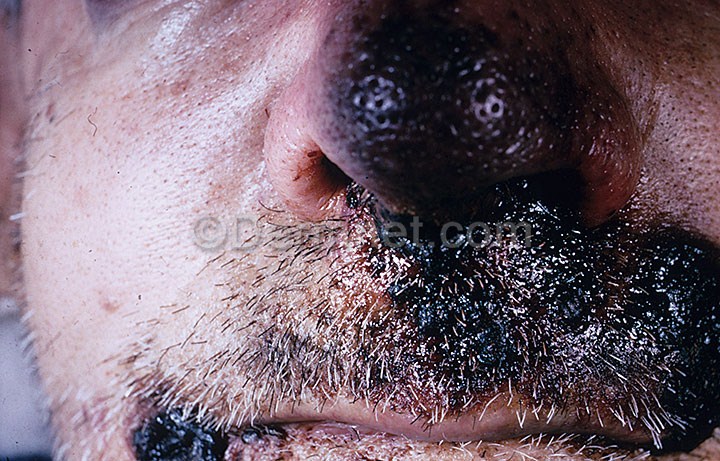
Disease: Actinic Keratosis Basal Cell Carcinoma and other Malignant Lesions